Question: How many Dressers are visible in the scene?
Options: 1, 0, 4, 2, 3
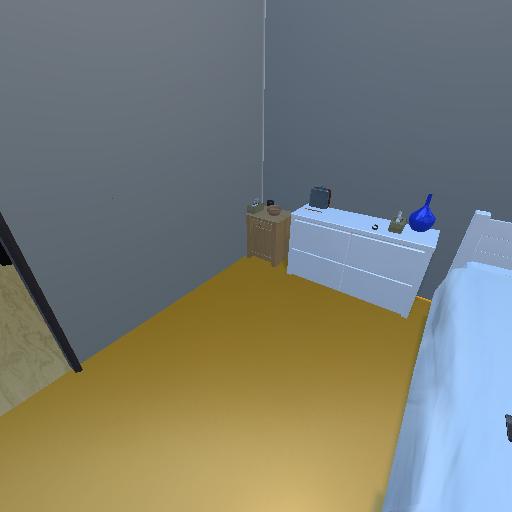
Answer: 1